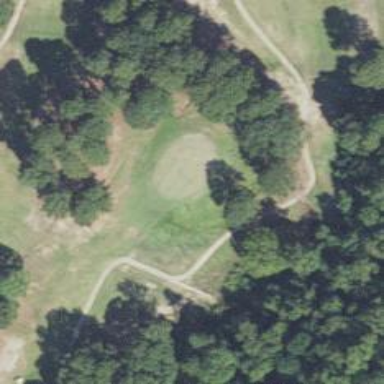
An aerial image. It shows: Golf hole.